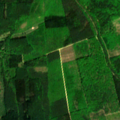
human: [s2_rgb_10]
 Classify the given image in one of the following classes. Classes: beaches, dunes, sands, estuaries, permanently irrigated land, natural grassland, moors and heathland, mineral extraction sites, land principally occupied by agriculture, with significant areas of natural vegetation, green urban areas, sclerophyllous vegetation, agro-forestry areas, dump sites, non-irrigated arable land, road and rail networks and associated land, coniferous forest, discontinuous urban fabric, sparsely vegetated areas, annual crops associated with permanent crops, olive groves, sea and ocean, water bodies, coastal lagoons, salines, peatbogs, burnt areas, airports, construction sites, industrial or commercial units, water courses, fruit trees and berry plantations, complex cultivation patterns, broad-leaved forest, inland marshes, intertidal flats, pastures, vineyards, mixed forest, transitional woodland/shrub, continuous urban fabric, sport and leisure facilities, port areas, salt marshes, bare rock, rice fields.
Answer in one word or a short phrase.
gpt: broad-leaved forest, coniferous forest, mixed forest, transitional woodland/shrub